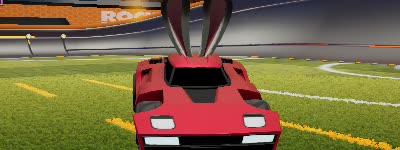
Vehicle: breakout